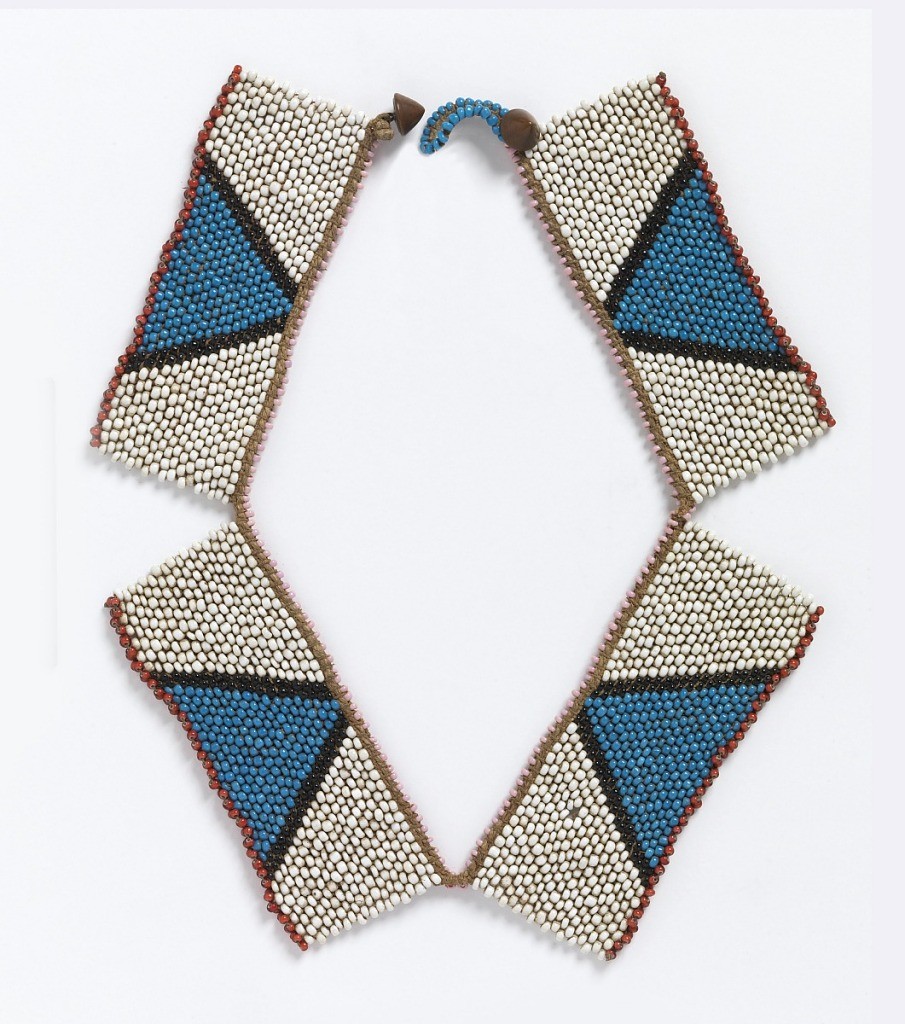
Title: Necklace
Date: late 19th–early 20th century
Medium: glass beads, metal fasteners Technique: woven Label: Woven glass beads and metal fasteners
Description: Necklace composed of four rectangular panels. Each has a white field with a blue triangle bordered in black. The upper edge is pink, and the lower edge of each rectangle is red. Fastened with cone-shaped metal buttons.